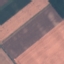
Land use / land cover: AnnualCrop